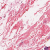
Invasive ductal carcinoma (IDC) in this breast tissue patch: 0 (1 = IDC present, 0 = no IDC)